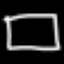
Label: square